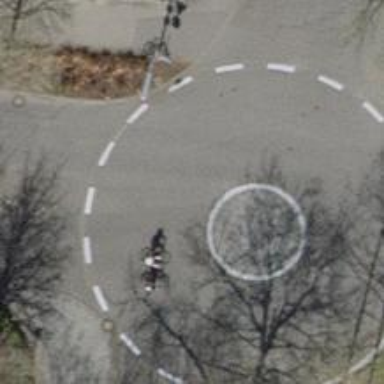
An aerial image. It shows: Roundabout on residential road with asphalt surface.